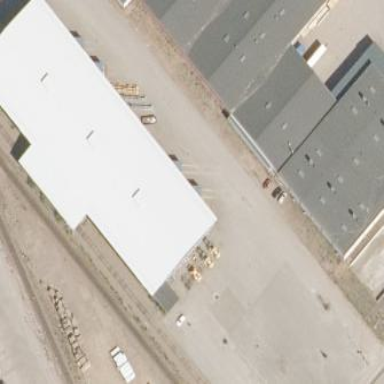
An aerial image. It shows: Logistics building.